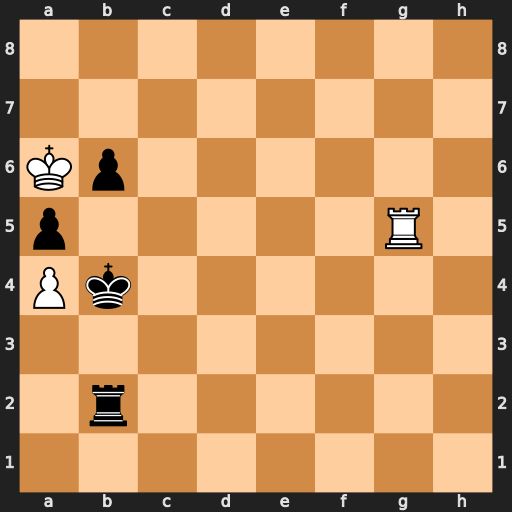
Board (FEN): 8/8/Kp6/p5R1/Pk6/8/1r6/8
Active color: w
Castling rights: -
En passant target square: -
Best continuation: Rb5+ Ka3 Rxb2 Kxb2 Kxb6